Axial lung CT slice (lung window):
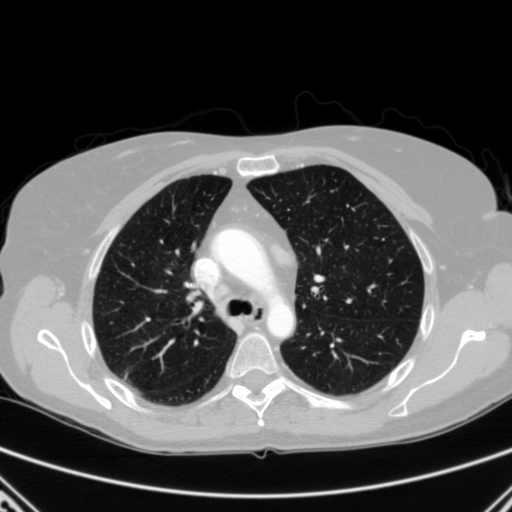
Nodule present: no